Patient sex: M
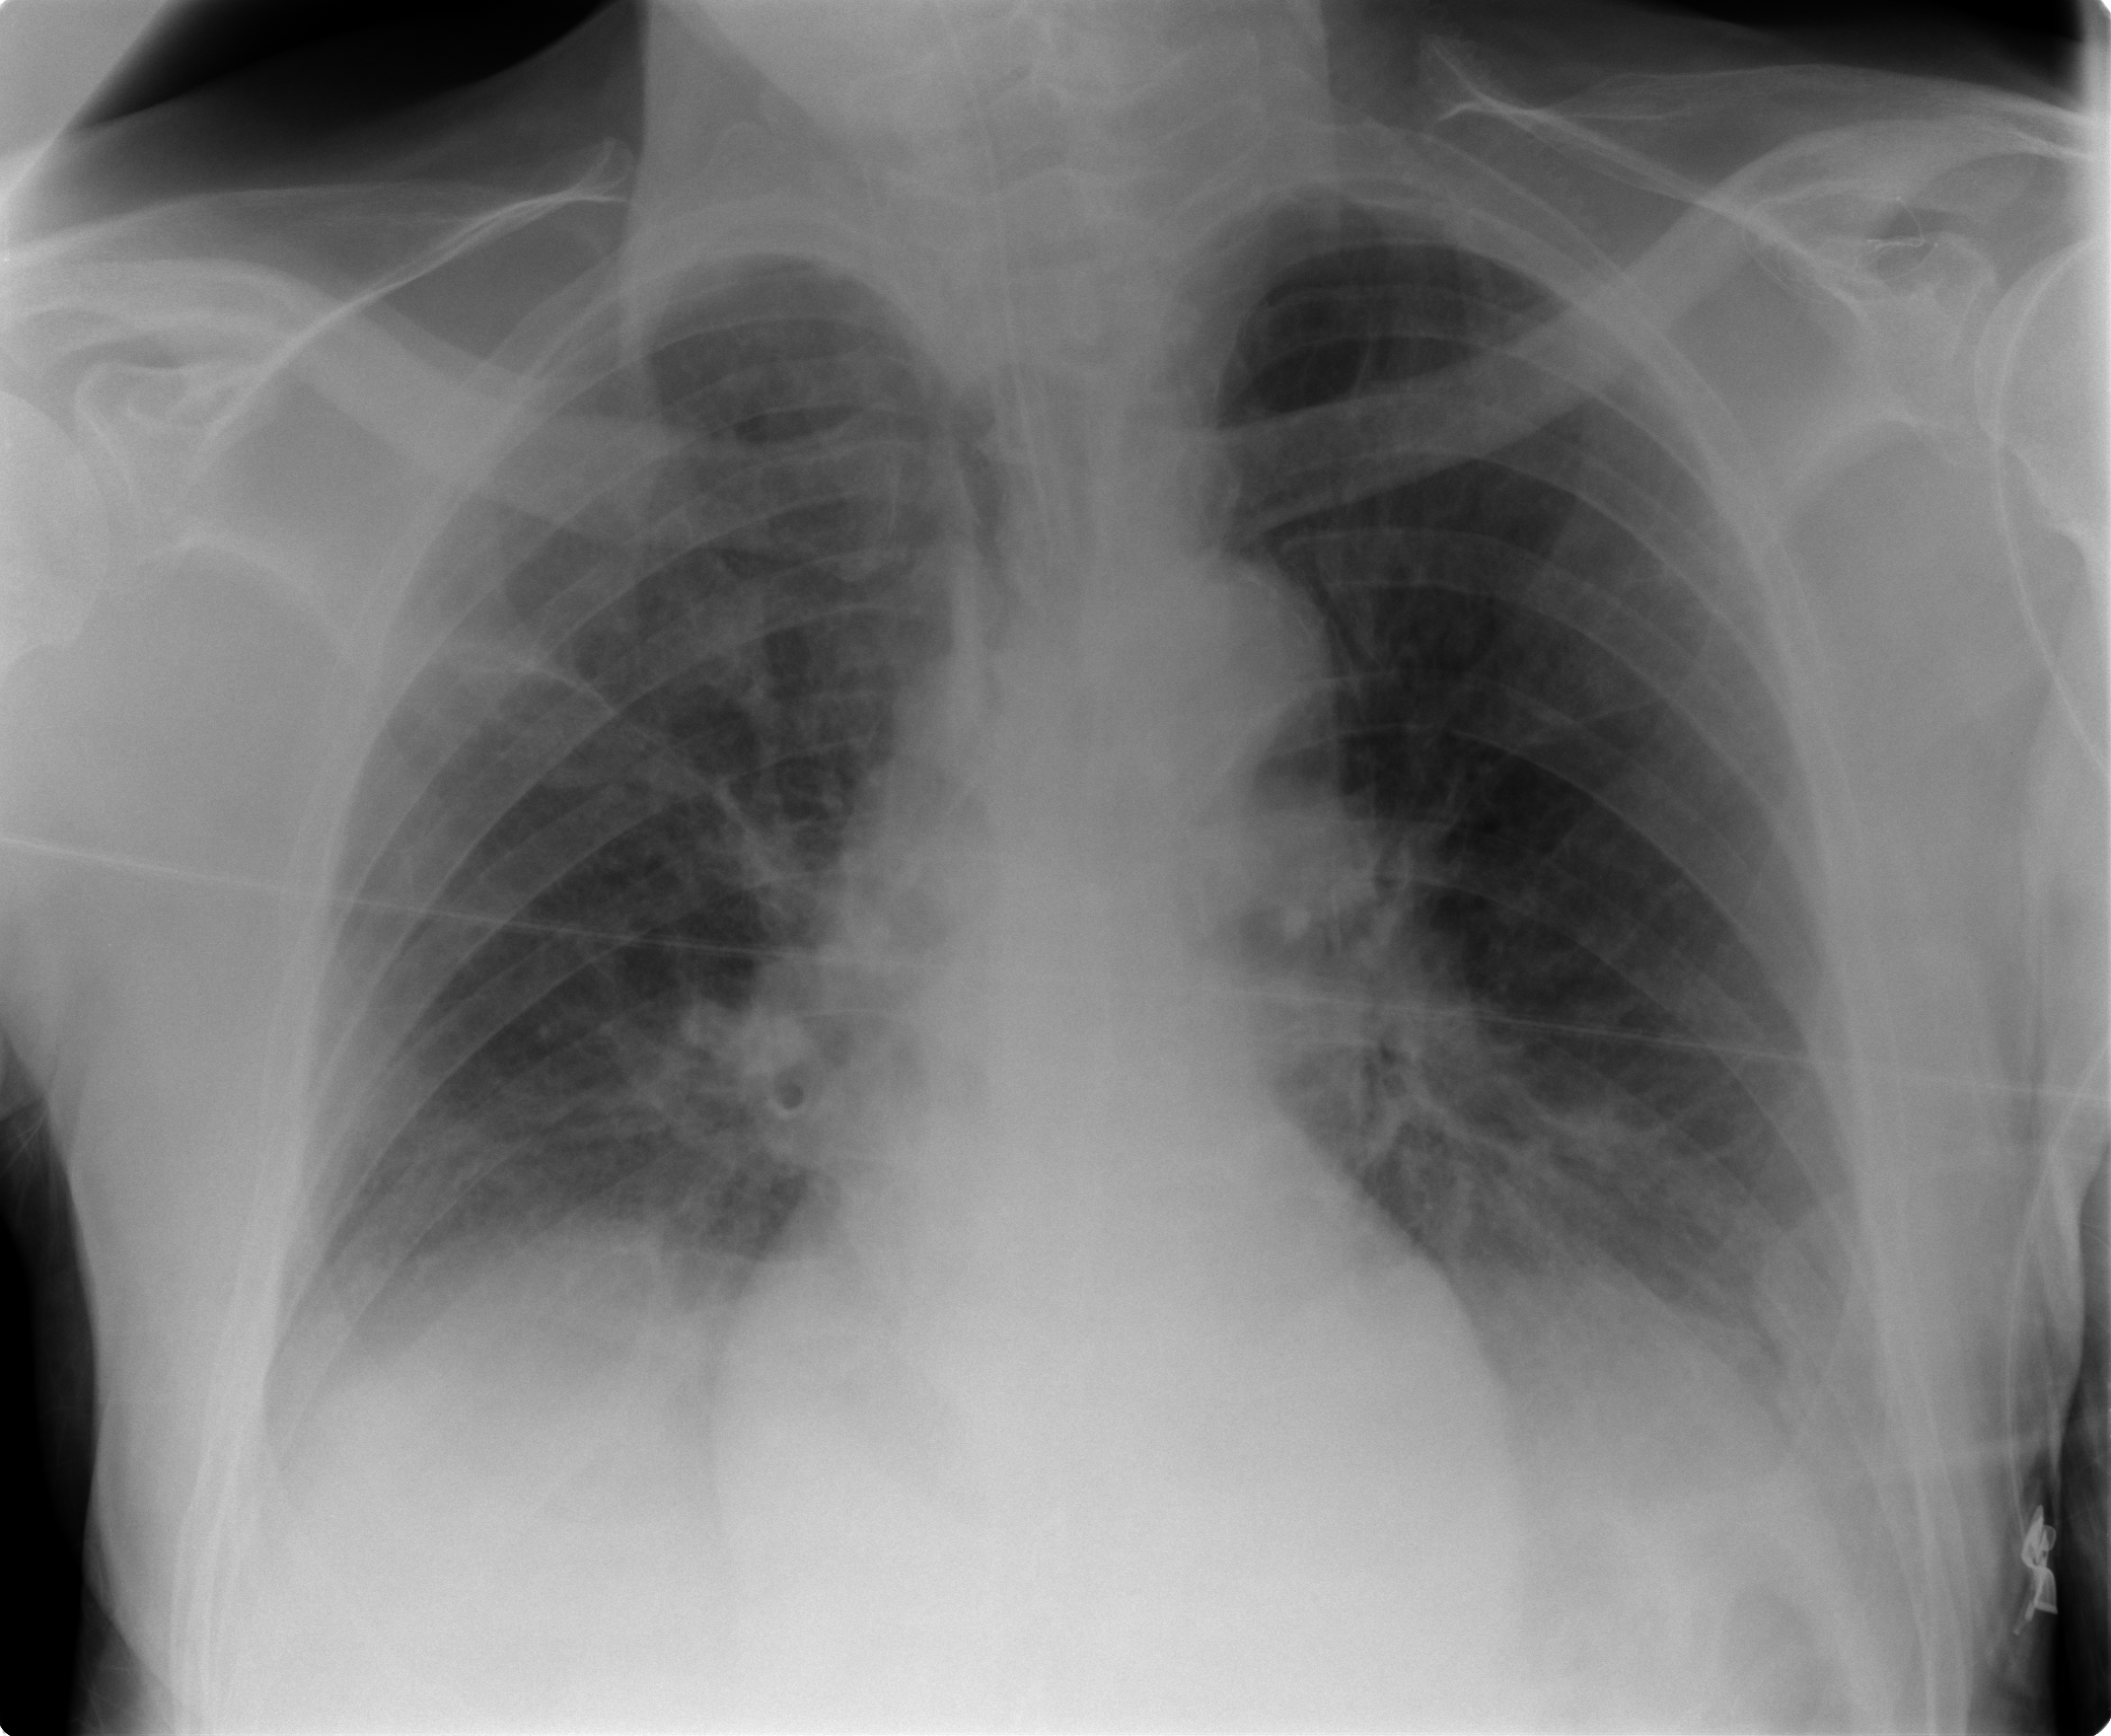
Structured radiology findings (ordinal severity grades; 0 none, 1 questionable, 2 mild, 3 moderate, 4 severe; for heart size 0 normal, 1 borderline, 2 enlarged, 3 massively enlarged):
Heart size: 0
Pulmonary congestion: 2
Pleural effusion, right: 2
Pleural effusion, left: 2
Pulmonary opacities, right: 0
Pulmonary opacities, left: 0
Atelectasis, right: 2
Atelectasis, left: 2